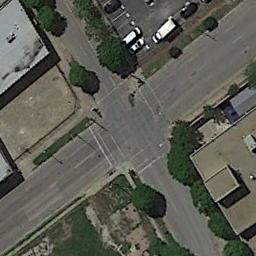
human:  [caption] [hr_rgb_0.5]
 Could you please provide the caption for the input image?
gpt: An intersection without cars located in a residential area .

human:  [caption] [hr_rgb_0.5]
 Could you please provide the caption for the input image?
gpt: There is a green belt next to the intersection .

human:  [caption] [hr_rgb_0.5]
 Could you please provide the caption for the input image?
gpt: There are many buildings and many trees around the intersection, And many cars are parked in the open space beside the intersection .

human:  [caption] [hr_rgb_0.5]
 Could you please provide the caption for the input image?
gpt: There are many buildings of different shapes and sizes beside the intersection .

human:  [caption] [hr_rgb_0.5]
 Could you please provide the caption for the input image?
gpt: An intersection beside a brown building and a parking lot .